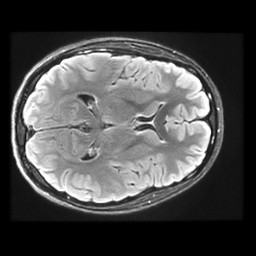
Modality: FLAIR
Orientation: axial
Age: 19
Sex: female
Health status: healthy
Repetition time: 12 s
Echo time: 0.09782 s